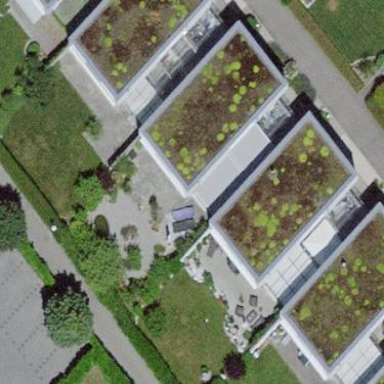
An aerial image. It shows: Building with flat roof.